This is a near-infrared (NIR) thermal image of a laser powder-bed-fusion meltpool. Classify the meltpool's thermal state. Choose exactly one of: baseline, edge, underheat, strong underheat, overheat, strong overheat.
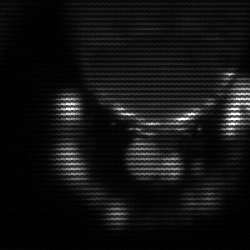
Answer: edge